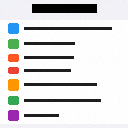
Screen state: on